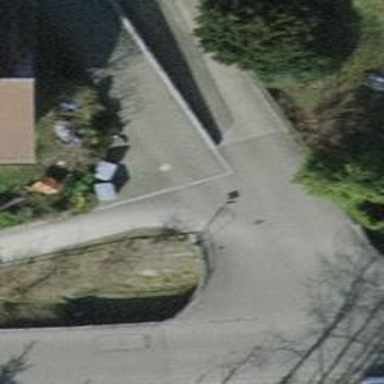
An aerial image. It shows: Bollard.